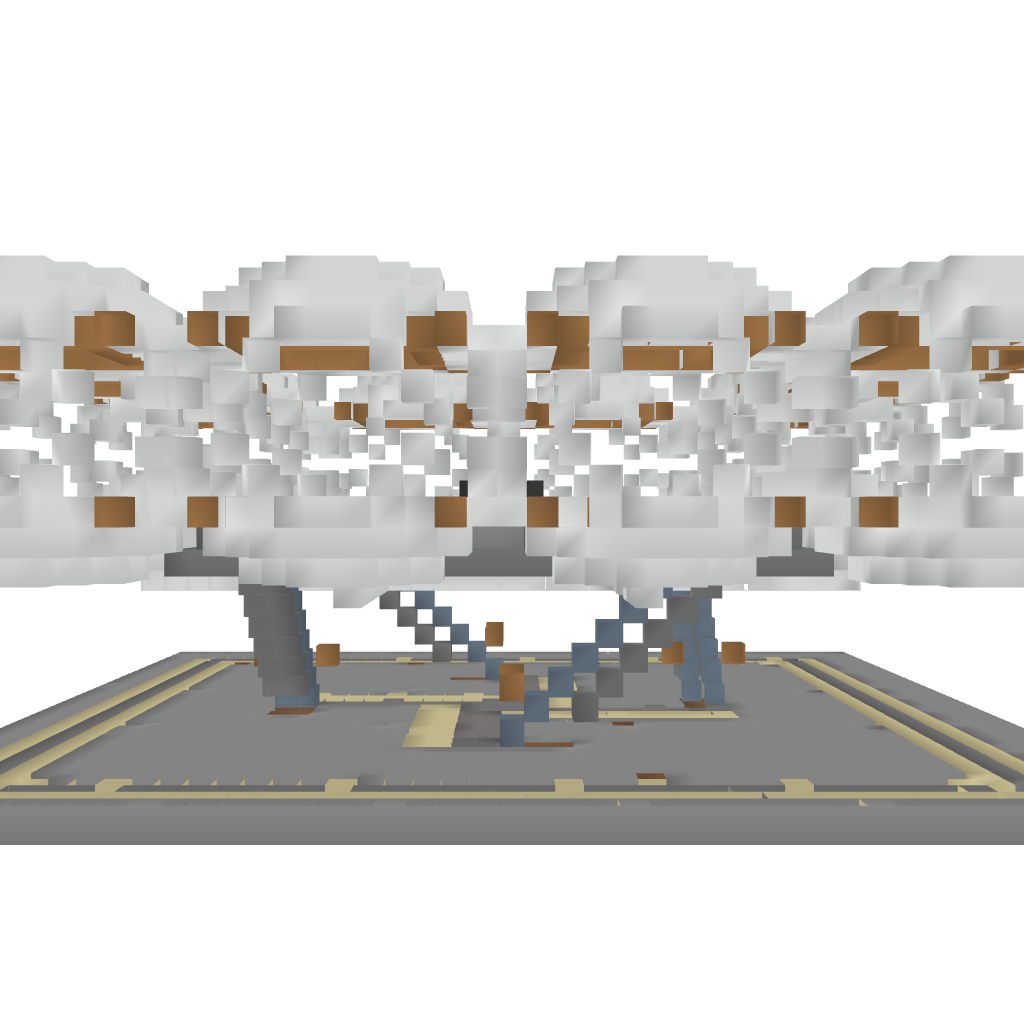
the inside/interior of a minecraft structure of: Golf Ball House